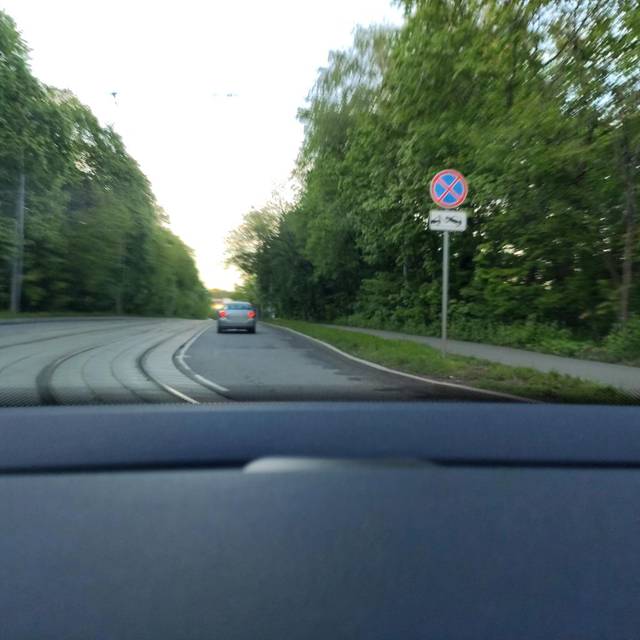
Region: Russia
Coordinates: 55.811, 37.685